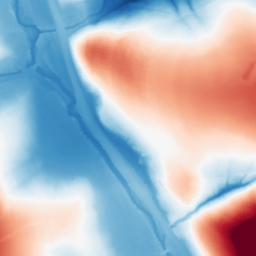
Category: morphological
Decomposition family: morphological
Decomposition parameters: operation: average
size: 100
Upsampling method: sinc_blackman
Upsampling parameters: scale: 2
kernel_size: 16
Upsampling scale: 2